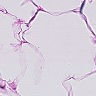
Metastatic tissue present: no